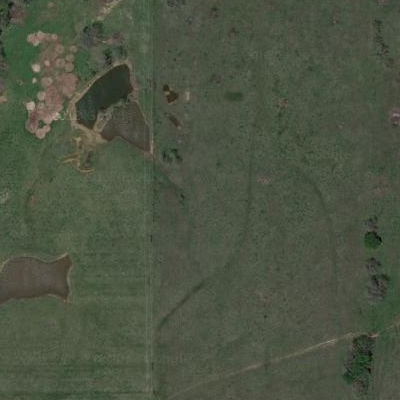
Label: Grass